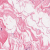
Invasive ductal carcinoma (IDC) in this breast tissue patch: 0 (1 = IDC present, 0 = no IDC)